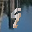
Label: 9